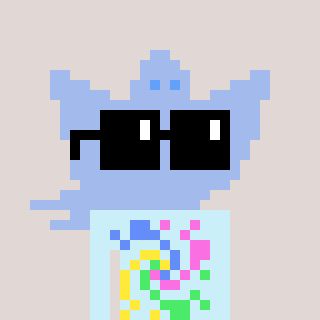
a pixel art character with square black sunglasses, a ghost-B-shaped head and a cold-colored body on a warm background